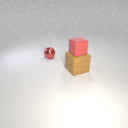
large brown rubber cube below small red rubber cube